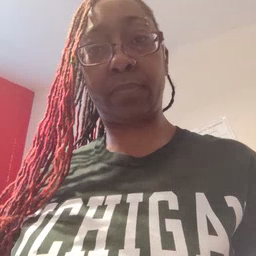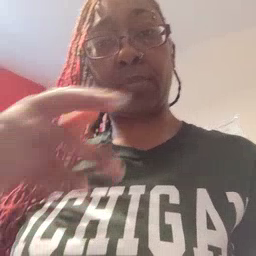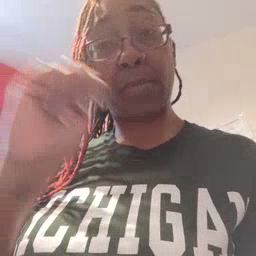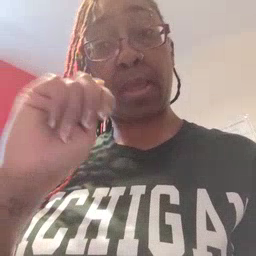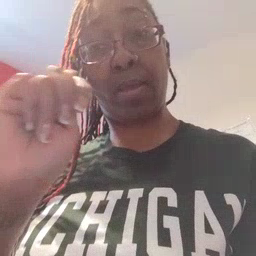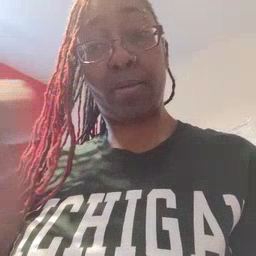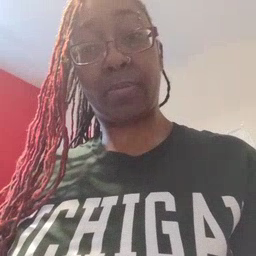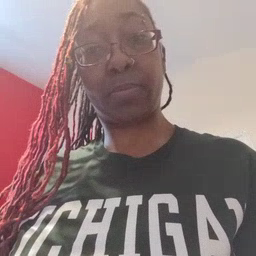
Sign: potty